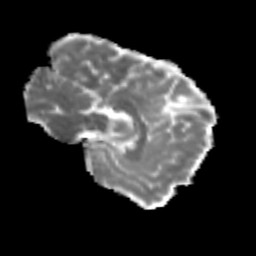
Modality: MD
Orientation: sagittal
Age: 26
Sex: female
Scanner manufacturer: siemens
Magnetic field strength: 3 T
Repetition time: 3.5 s
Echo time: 0.125 s